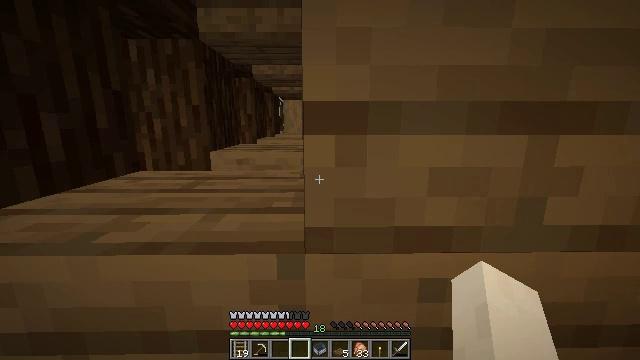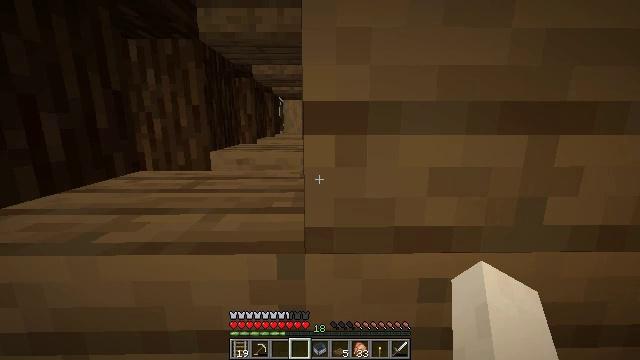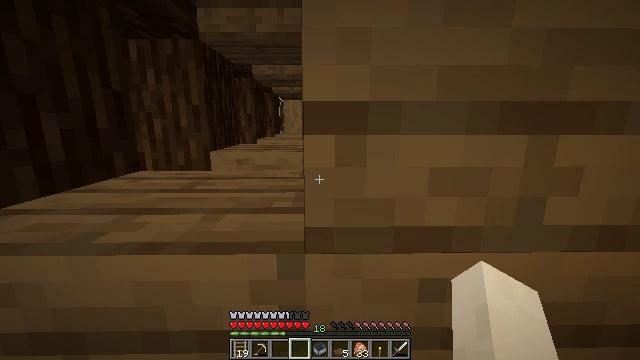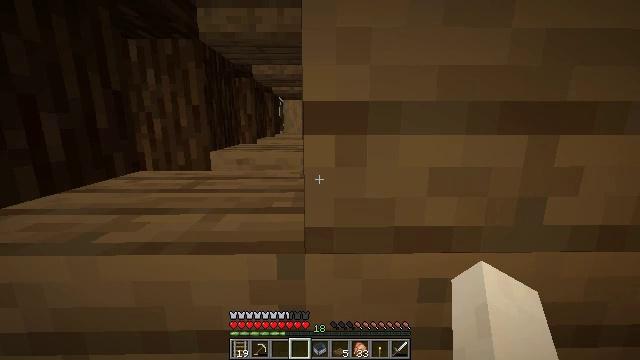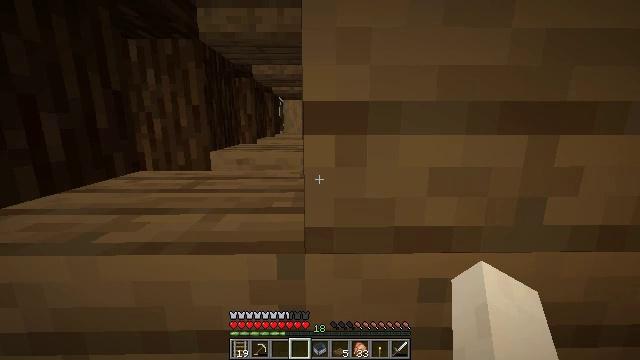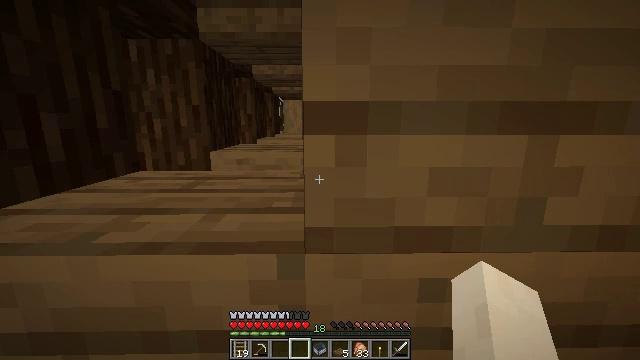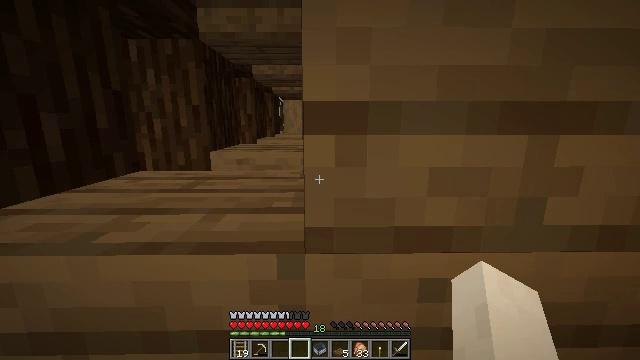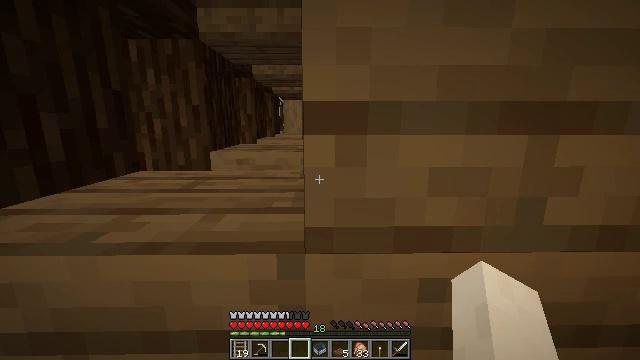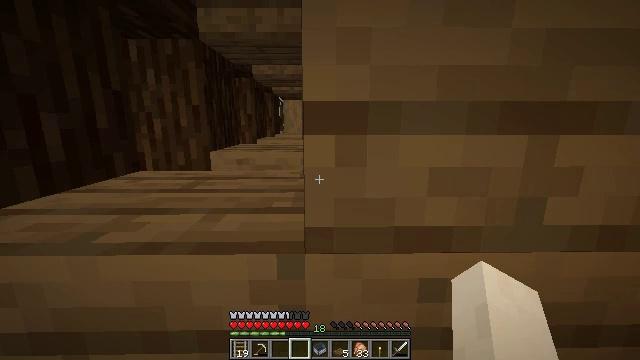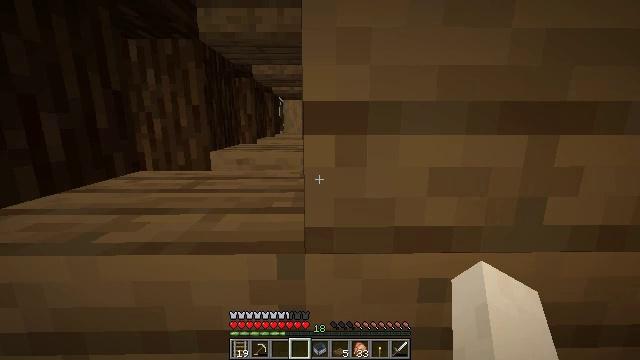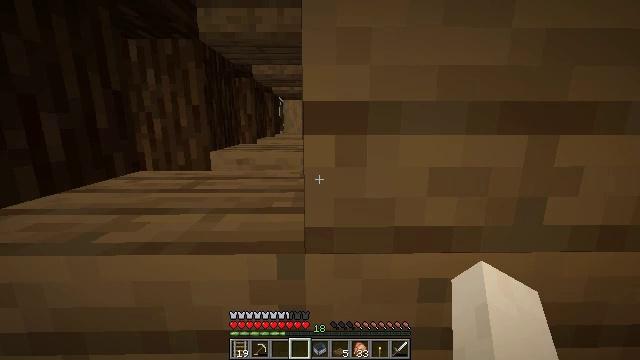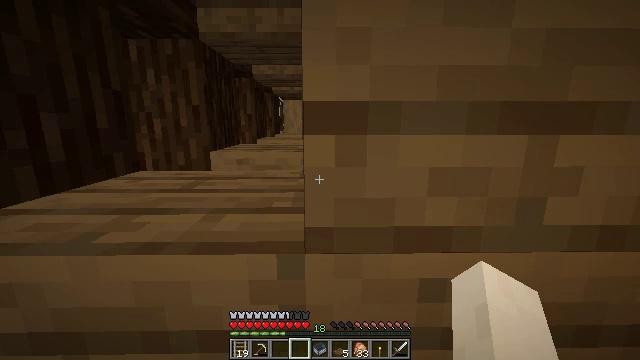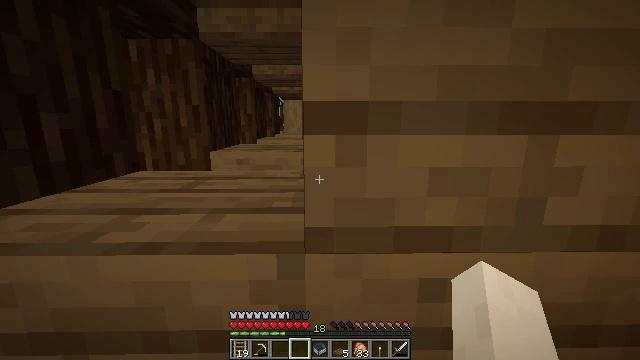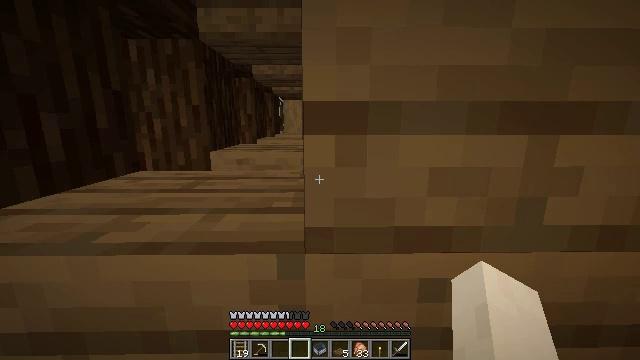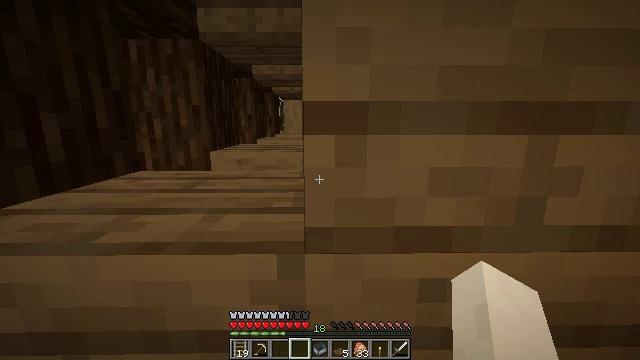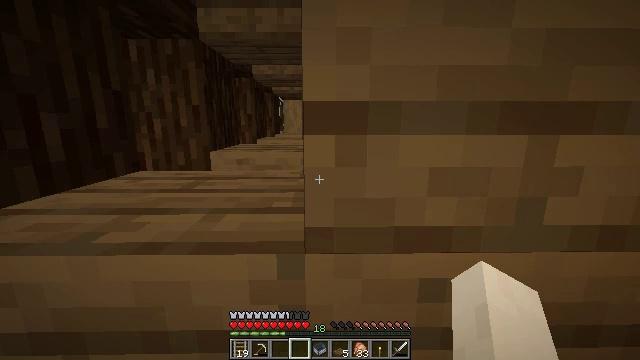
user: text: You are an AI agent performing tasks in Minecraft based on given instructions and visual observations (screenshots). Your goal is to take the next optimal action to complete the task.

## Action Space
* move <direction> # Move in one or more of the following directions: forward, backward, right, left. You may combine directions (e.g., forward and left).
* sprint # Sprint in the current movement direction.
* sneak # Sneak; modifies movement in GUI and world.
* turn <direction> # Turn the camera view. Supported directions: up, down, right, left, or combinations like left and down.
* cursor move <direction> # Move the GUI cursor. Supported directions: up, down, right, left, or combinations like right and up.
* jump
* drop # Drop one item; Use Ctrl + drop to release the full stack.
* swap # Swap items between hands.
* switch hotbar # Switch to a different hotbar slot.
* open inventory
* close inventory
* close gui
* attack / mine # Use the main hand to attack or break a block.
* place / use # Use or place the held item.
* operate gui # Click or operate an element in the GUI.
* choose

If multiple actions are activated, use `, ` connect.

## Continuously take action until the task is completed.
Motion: motion action
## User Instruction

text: Attack the stripped spruce log to gather it.
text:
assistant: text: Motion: no_op
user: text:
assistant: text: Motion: no_op
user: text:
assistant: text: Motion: no_op
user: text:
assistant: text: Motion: no_op
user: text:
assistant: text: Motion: no_op
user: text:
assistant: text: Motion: no_op
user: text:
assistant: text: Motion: no_op
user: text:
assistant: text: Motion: no_op
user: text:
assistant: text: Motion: no_op
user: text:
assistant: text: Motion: no_op
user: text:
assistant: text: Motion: no_op
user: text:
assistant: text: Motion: no_op
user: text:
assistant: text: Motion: no_op
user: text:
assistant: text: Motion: no_op
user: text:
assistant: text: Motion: no_op
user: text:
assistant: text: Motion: no_op
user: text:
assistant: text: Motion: no_op
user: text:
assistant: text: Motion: no_op
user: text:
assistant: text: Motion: no_op
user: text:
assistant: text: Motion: no_op
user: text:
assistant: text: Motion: no_op
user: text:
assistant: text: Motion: no_op
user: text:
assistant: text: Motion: no_op
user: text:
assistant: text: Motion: no_op
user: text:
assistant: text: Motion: no_op
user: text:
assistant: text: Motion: no_op
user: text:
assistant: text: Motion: no_op
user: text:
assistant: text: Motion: no_op
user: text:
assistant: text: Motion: no_op
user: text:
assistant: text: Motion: no_op